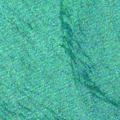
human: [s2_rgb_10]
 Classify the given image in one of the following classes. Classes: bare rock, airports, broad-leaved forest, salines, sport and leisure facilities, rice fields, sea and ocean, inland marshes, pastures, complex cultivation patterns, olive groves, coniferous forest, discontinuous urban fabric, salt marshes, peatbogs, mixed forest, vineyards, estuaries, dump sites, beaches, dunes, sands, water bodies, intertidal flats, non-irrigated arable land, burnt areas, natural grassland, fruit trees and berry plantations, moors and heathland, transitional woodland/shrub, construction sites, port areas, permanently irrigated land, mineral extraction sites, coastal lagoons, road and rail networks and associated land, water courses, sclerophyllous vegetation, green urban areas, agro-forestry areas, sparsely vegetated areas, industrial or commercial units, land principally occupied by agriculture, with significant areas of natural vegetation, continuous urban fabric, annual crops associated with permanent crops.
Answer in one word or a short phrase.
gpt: sea and ocean